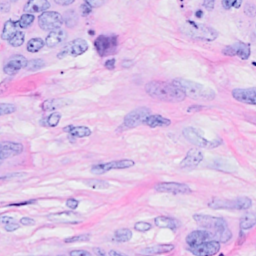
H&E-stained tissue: Breast